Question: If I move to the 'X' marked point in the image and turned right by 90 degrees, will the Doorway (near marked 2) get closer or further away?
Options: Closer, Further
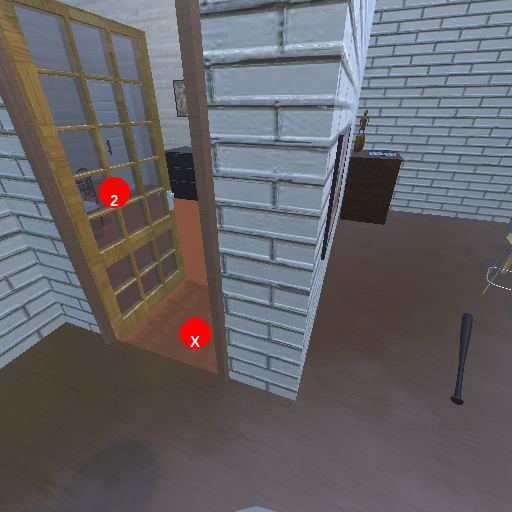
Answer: Closer